Question: Consider the following list in <URL>:
'''
Broken list example
-------------------
#. First do spam
#. Then do ''eggs''
.. note::
Nobody expects the Spanish Inquisistion
#. The list restarts after the note
'''
When the list is compiled in <URL>, the number after the note are reset to '1':

Any idea how to continue the numbered list after a 'note' section?
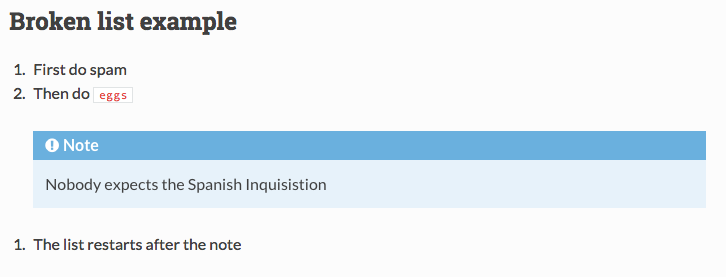
Answer: The discontinuity of the list is caused by the 'note' being a standalone element, not a child of the second numbered list element. To prevent the discontinuity of the list, start the 'note' directive at the same indentation (in this case, 3 spaces) as the the text of the intended parent numbered list element. So instead of your sample reStructuredText, try this:
'''
Fixed list example
------------------
#. First do spam
#. Then do ''eggs''
.. note::
Nobody expects the Spanish Inquisistion
#. Then do spam and ''eggs''.
'''
This is one of those things about reStructuredText that's neither easy to spot, nor particularly well documented; see <URL>.